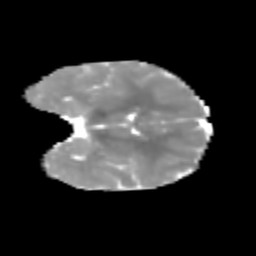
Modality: MD
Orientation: coronal
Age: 6
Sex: female
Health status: healthy